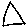
Label: triangle